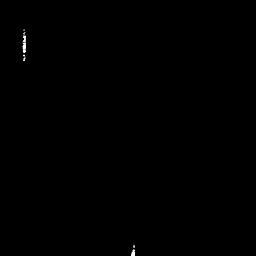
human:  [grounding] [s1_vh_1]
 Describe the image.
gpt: In the satellite image, there is  <ref>1 small ship </ref> <box>[[6, 11, 11, 23, 0]]</box> located at top left.